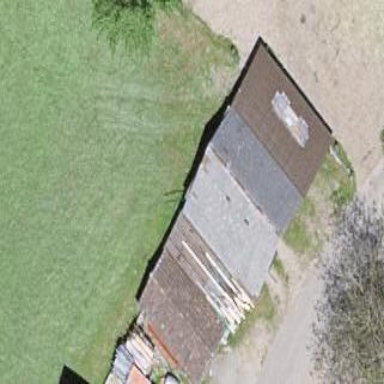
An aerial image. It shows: Barn.